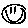
Label: smiley face